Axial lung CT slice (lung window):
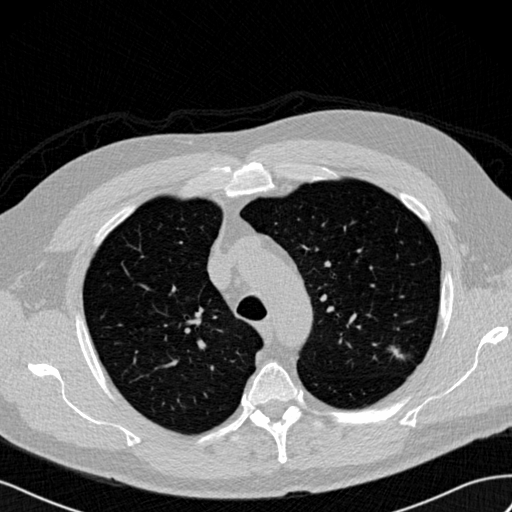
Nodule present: yes
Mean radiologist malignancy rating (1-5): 3.667